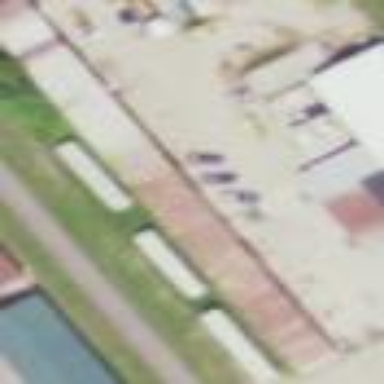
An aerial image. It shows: Shed.